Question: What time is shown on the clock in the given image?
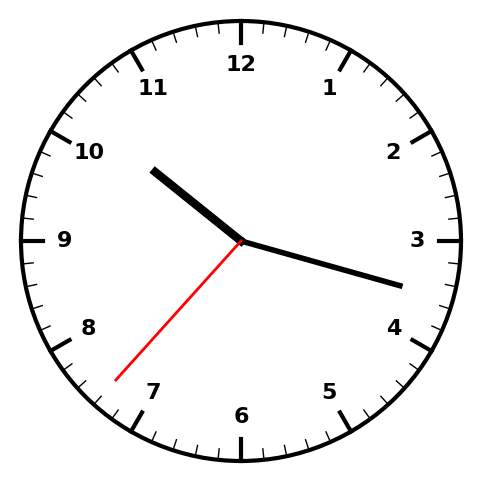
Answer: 10:17:37